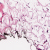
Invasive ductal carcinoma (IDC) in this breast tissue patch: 0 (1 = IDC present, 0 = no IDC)